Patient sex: M
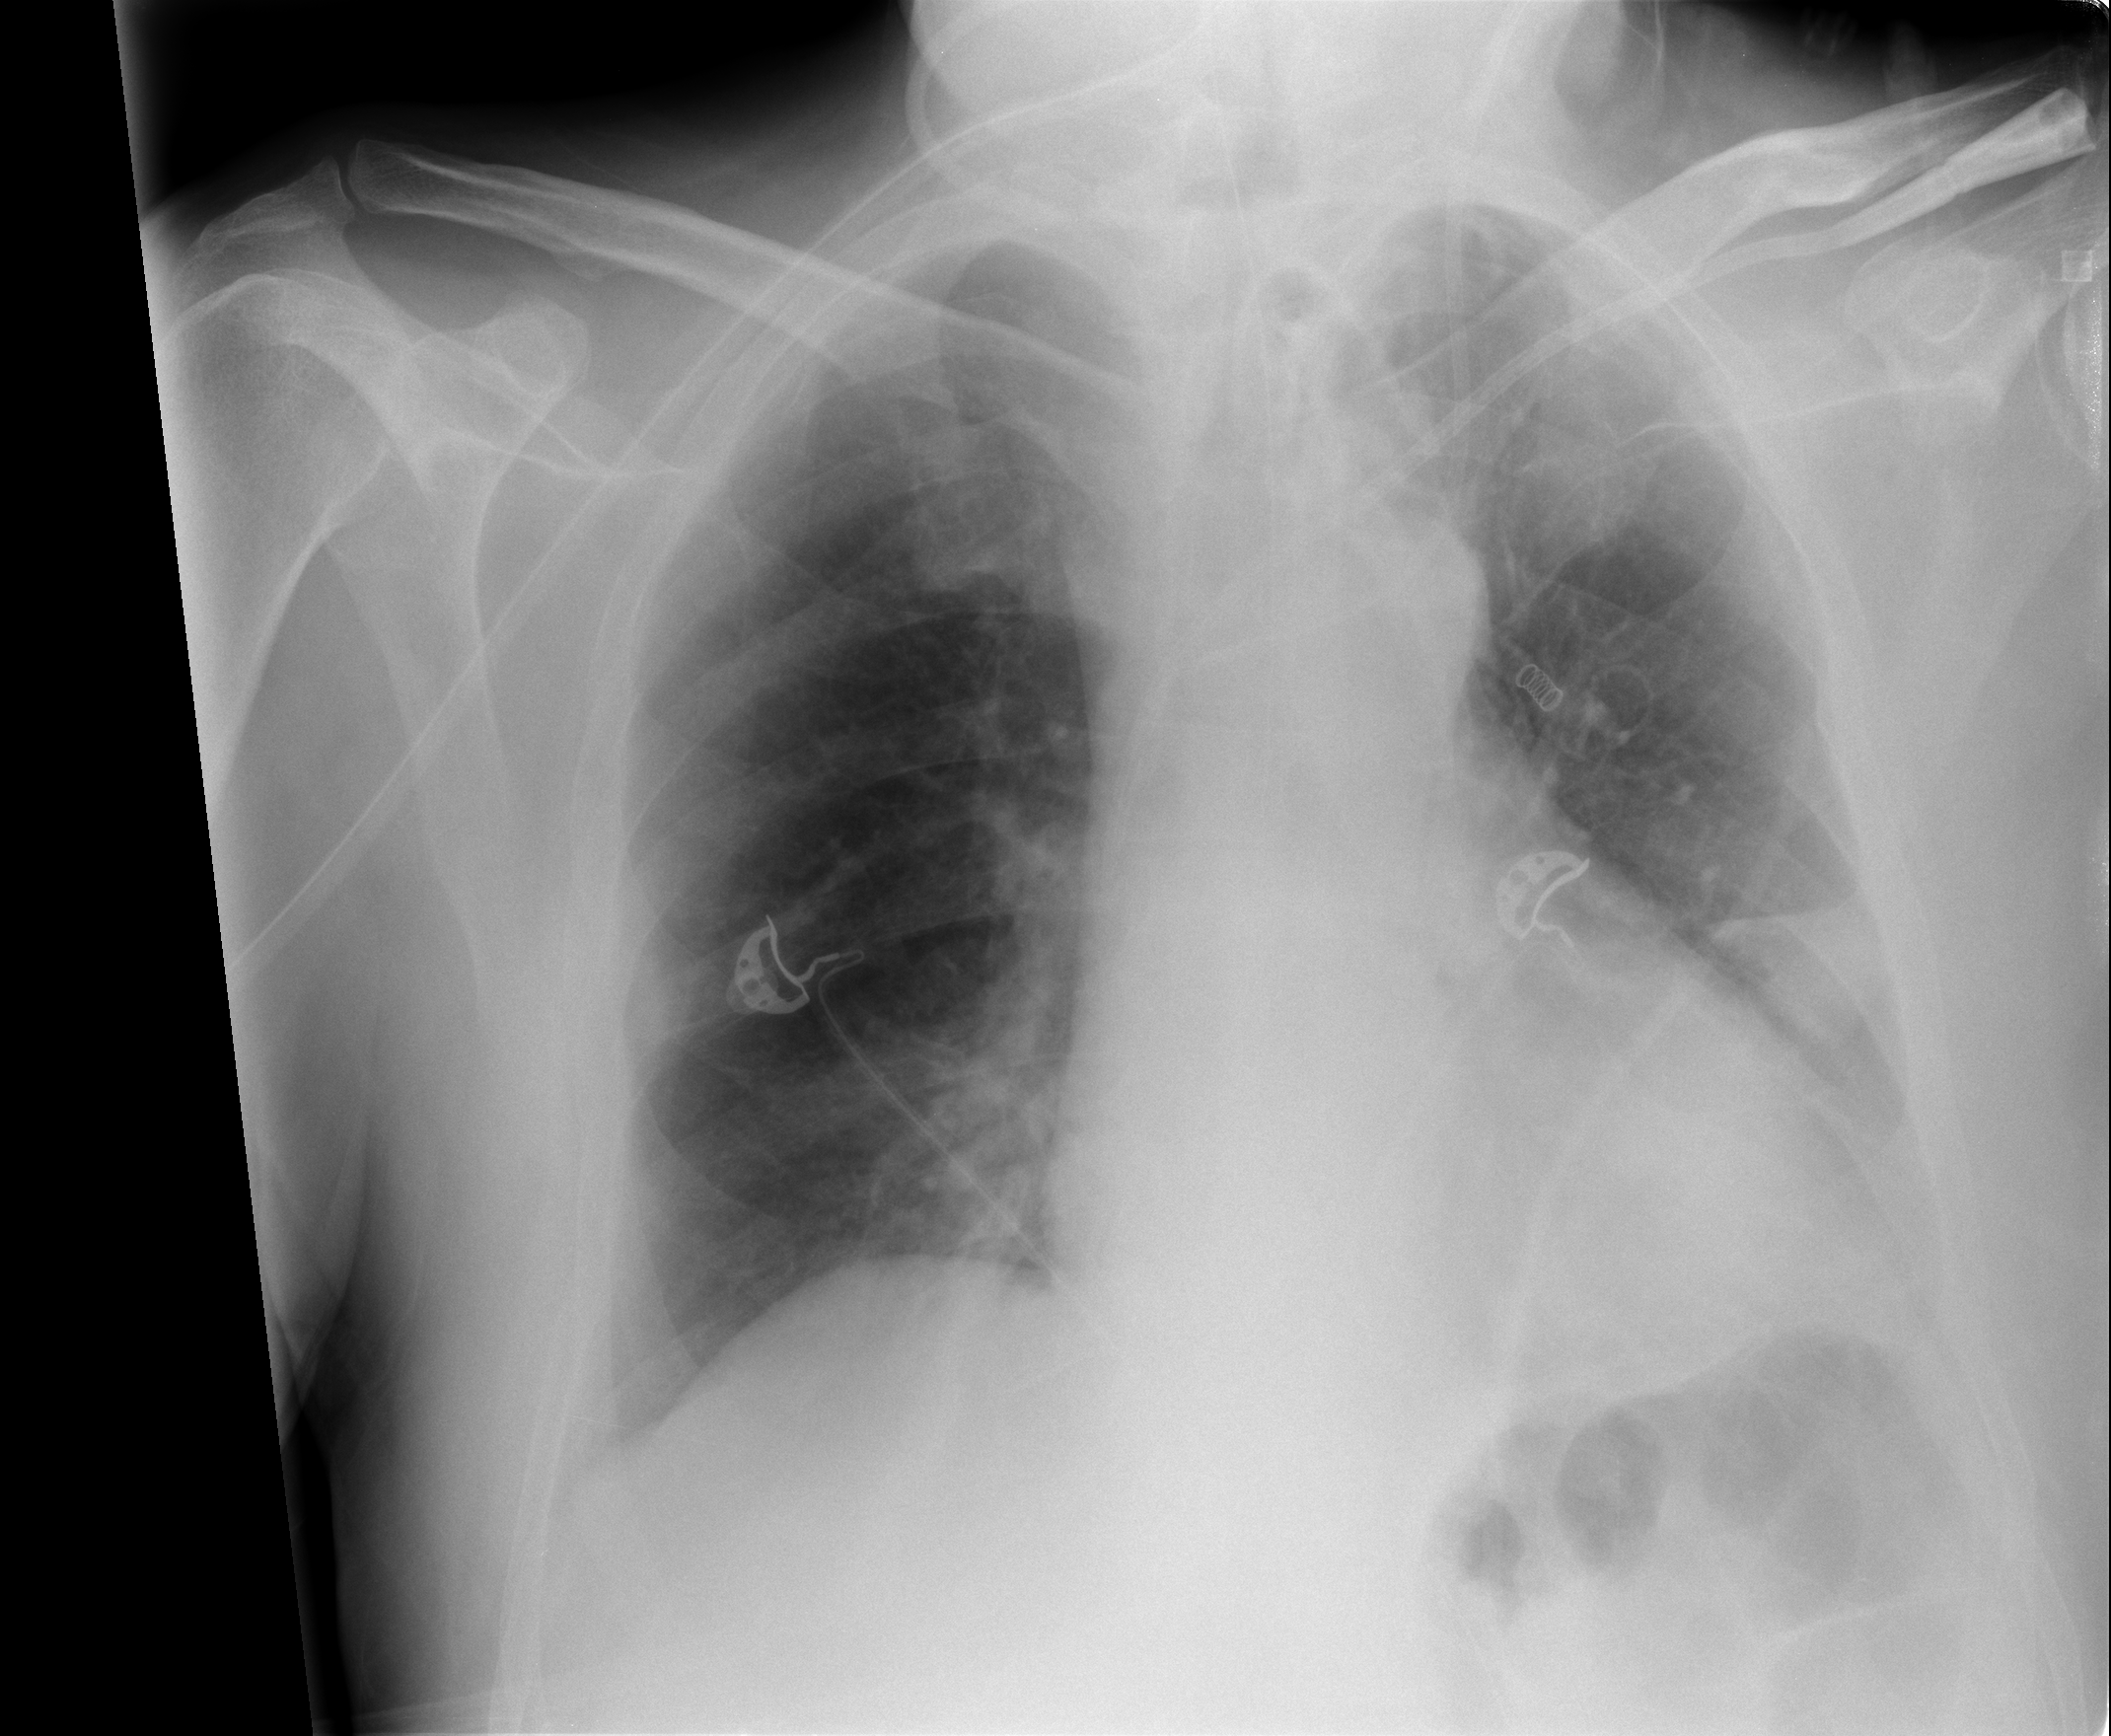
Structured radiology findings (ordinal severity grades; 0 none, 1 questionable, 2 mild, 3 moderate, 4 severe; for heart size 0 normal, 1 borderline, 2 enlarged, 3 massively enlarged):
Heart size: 0
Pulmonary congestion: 0
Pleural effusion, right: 0
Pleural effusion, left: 2
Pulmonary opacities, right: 0
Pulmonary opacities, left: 0
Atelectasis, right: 2
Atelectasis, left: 2